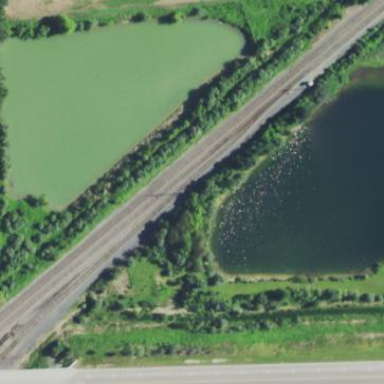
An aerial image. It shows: Pond surrounded by natural water.